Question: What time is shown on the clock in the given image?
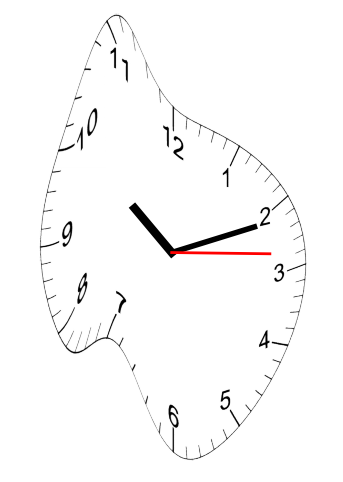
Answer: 10:11:14